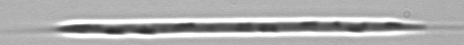
Label: Rhizosolenia